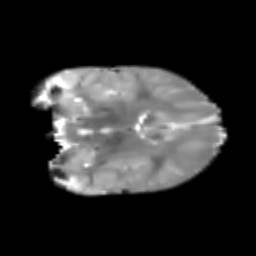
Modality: T2w
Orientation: coronal
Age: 6
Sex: male
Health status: healthy